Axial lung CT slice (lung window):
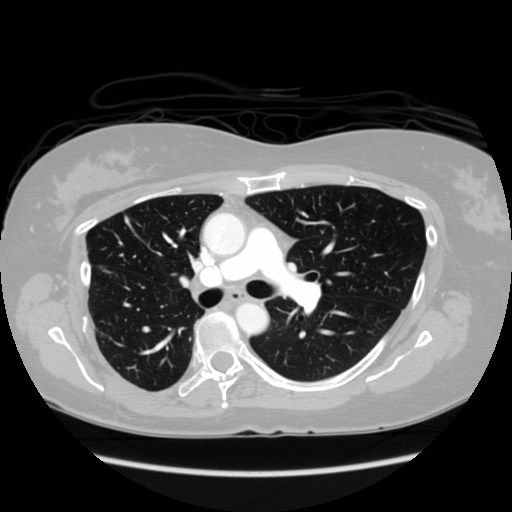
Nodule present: no